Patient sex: F
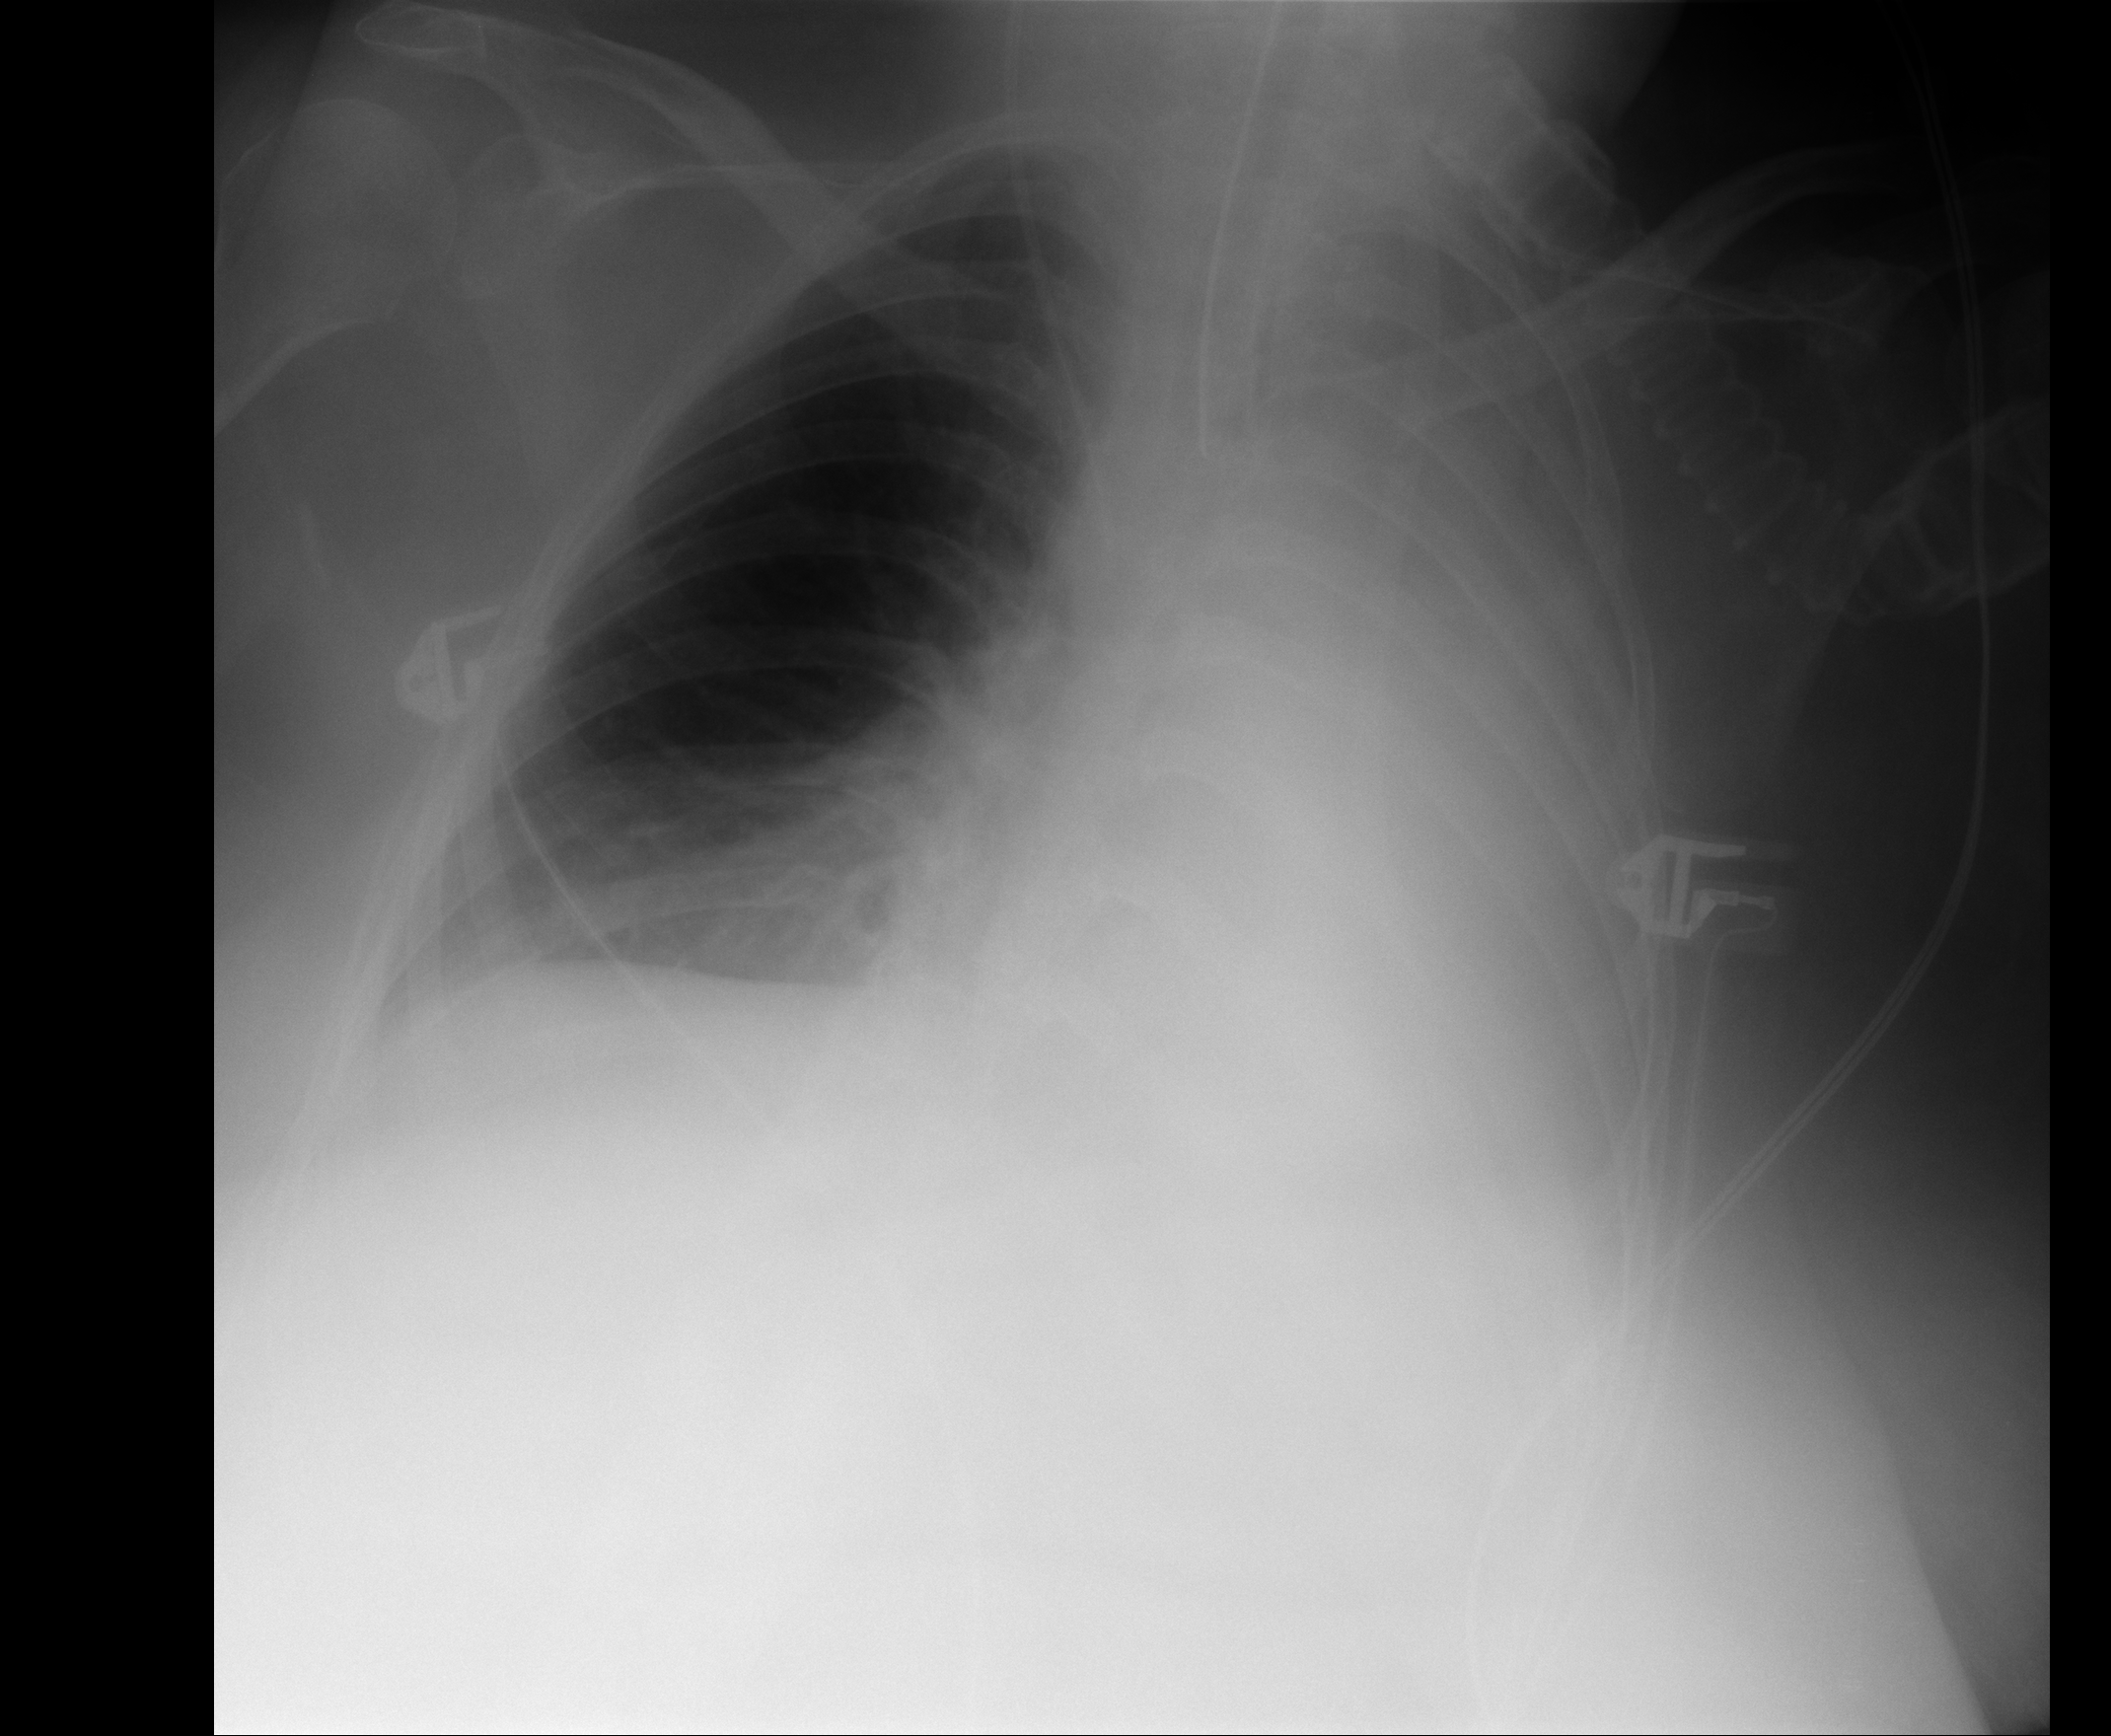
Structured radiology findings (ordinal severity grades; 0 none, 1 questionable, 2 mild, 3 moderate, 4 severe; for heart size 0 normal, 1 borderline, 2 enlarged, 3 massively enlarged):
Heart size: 0
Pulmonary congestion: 0
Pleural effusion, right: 0
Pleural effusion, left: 3
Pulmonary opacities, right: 0
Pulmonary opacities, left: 1
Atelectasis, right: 0
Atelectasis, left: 4